Field crop: maize
Growth stage: 2
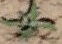
Species: atriplex